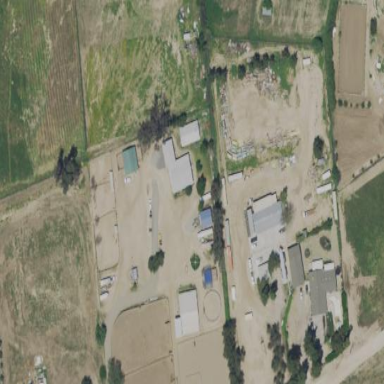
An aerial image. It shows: Farmyard area.